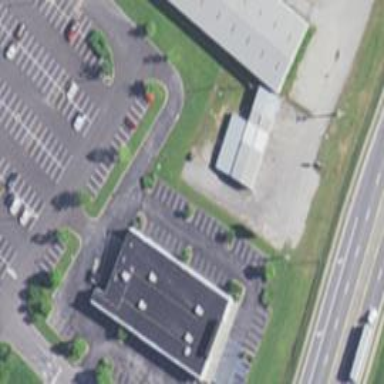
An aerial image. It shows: Building housing furniture shop.